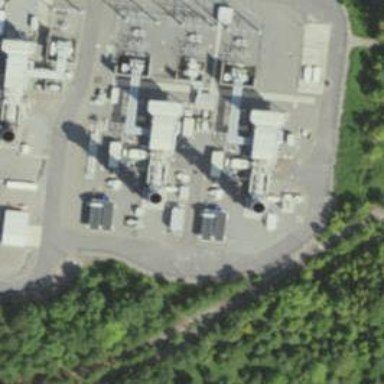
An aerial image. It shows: Gas turbine generator powered by gas.